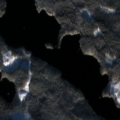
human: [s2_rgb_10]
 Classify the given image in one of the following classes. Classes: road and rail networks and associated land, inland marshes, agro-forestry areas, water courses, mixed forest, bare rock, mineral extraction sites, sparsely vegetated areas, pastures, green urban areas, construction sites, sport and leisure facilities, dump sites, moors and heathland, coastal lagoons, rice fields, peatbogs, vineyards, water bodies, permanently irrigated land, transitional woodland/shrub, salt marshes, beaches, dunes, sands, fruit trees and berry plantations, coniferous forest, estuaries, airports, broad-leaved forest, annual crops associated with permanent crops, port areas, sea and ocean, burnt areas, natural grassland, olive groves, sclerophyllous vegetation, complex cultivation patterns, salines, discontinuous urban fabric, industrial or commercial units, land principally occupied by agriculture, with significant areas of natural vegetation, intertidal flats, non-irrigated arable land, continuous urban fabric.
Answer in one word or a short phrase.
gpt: coniferous forest, mixed forest, water bodies